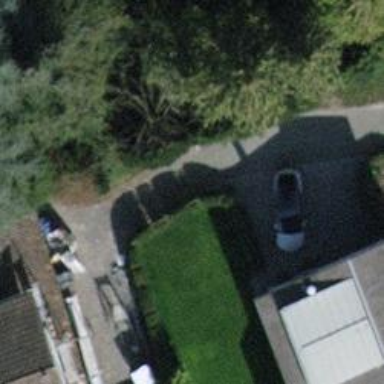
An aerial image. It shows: Driveway with sett surface.